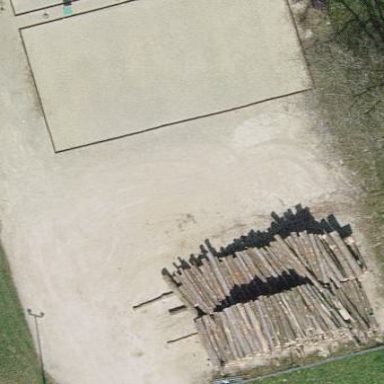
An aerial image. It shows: Pitch designated for boules game.